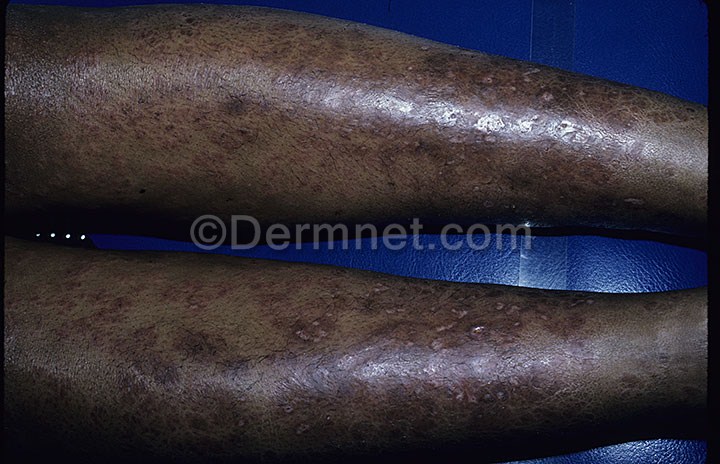
Disease: Systemic Disease